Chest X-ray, AP view. Patient: 28 years old, sex M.
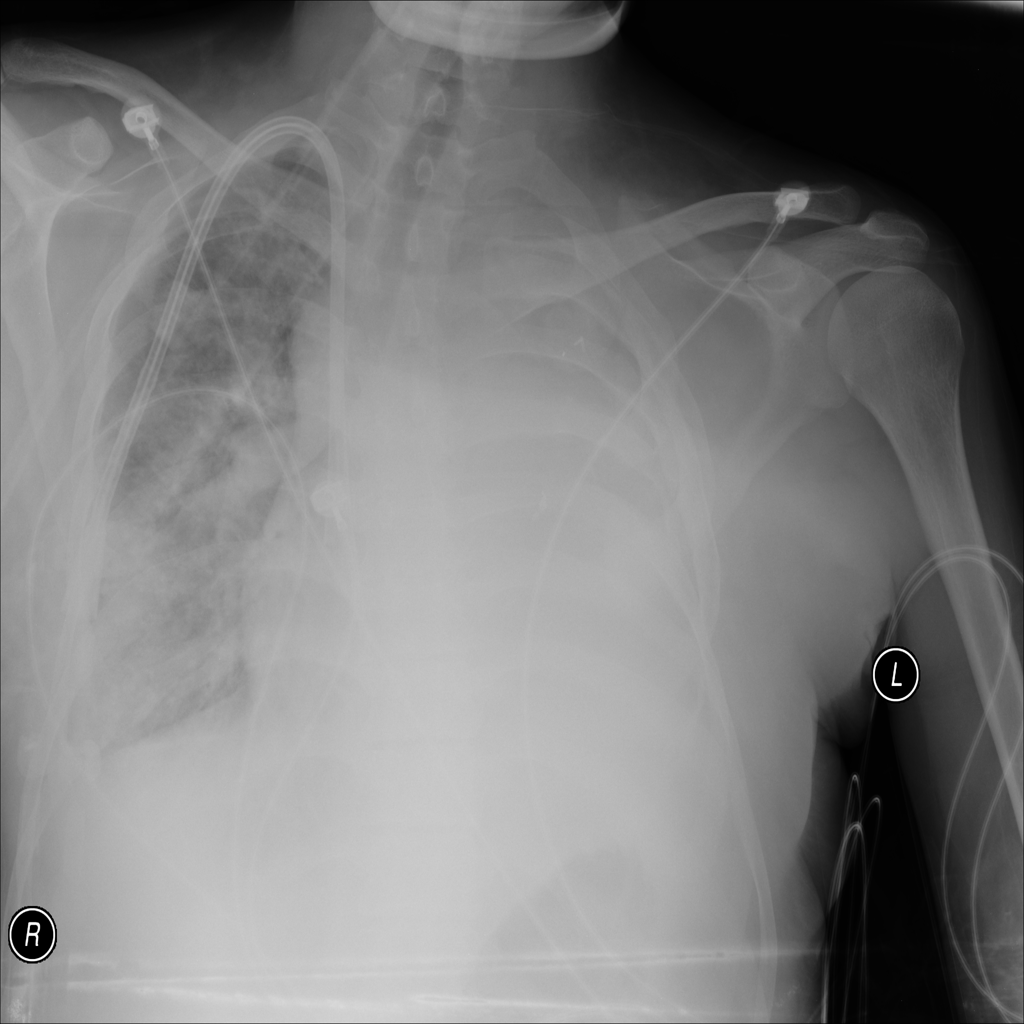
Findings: No Finding